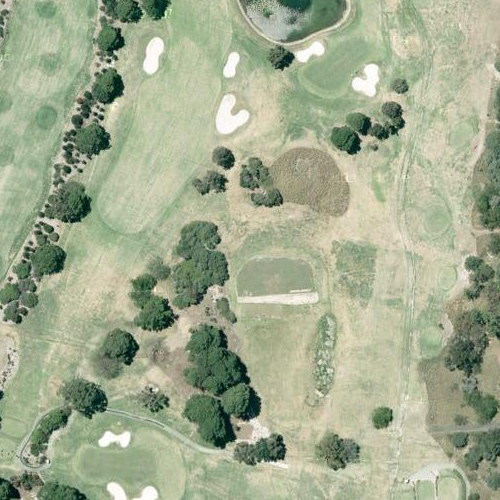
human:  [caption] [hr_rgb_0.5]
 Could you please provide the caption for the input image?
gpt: Some green bushes on the meadow with a residential area beside .

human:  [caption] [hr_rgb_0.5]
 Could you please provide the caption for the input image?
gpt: A residential area with many houses arranged neatly and a big meadow beside .

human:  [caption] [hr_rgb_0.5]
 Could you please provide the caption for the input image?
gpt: There are some green bushes on the meadow and a residential area beside .

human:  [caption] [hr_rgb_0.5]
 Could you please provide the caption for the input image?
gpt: A meadow with a residential area beside .

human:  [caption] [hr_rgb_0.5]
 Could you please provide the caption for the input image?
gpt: There are some green bushes on the meadow with a residential area beside .